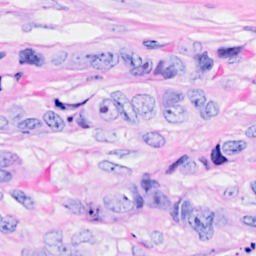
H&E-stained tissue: Breast